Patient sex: M
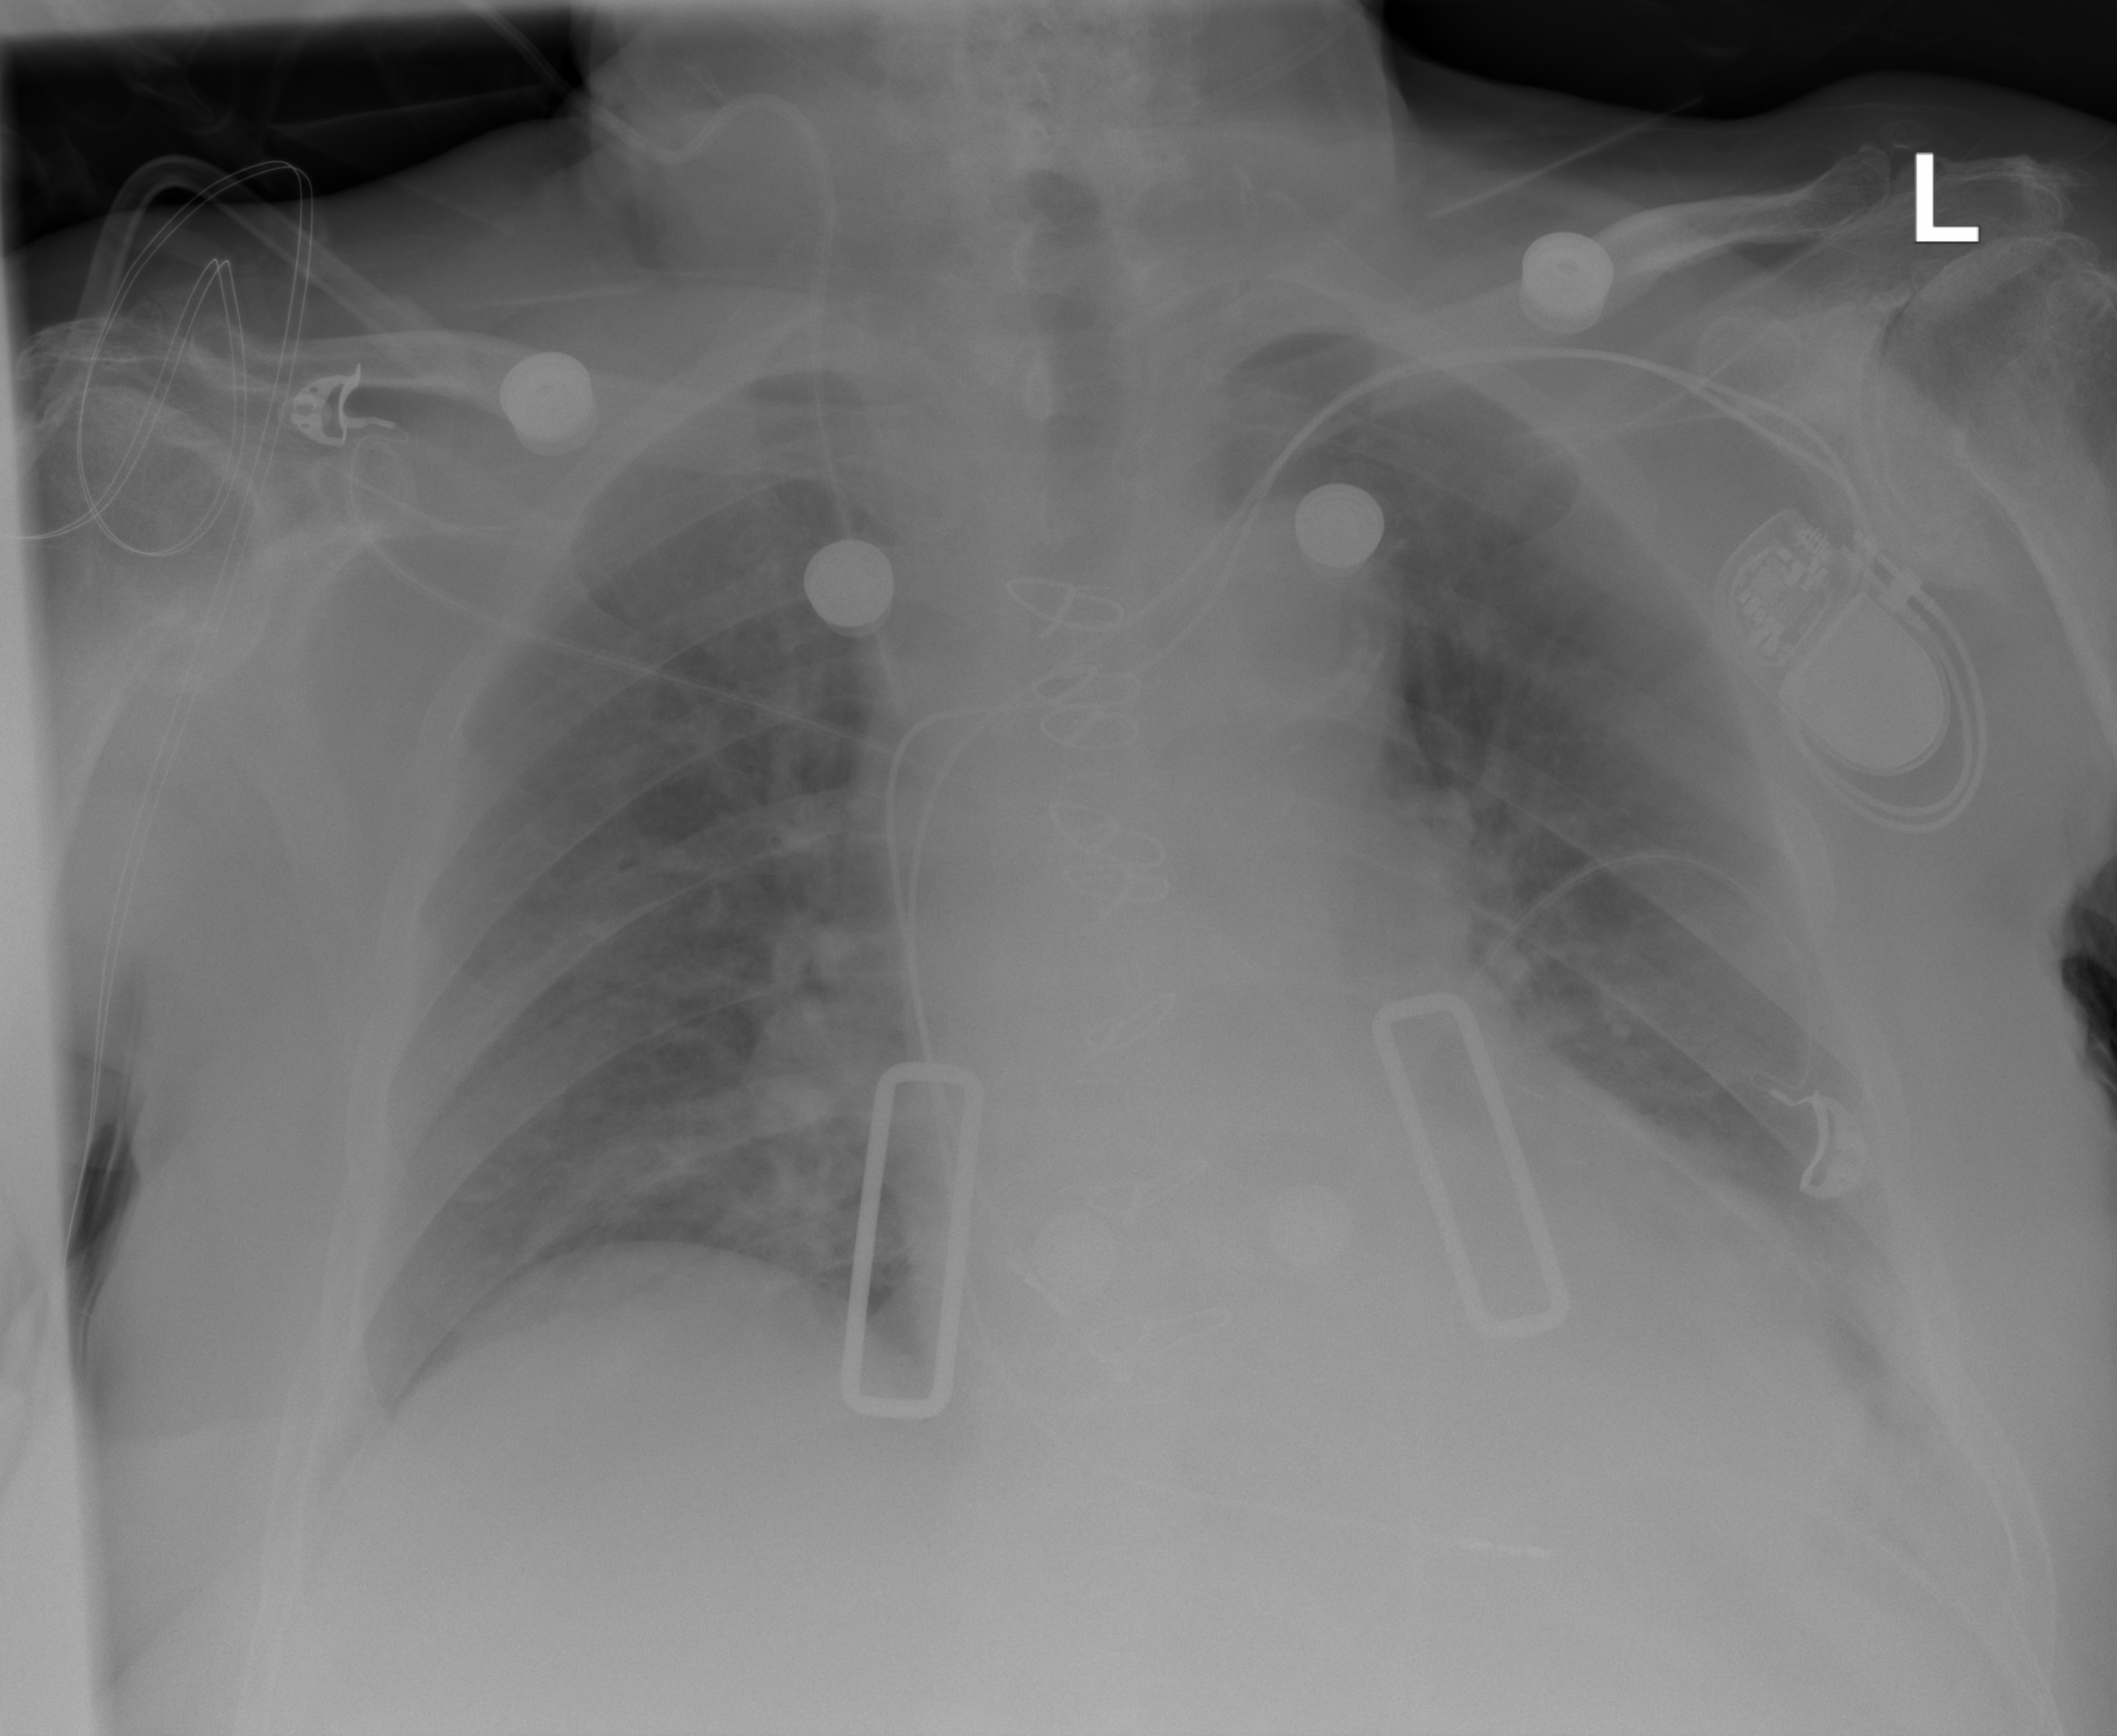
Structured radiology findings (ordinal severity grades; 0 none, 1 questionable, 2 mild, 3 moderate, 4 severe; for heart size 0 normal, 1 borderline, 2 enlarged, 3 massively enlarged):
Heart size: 1
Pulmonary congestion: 2
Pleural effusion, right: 2
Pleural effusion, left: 2
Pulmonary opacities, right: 2
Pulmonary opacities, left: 2
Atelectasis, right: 2
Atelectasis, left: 2